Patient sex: M
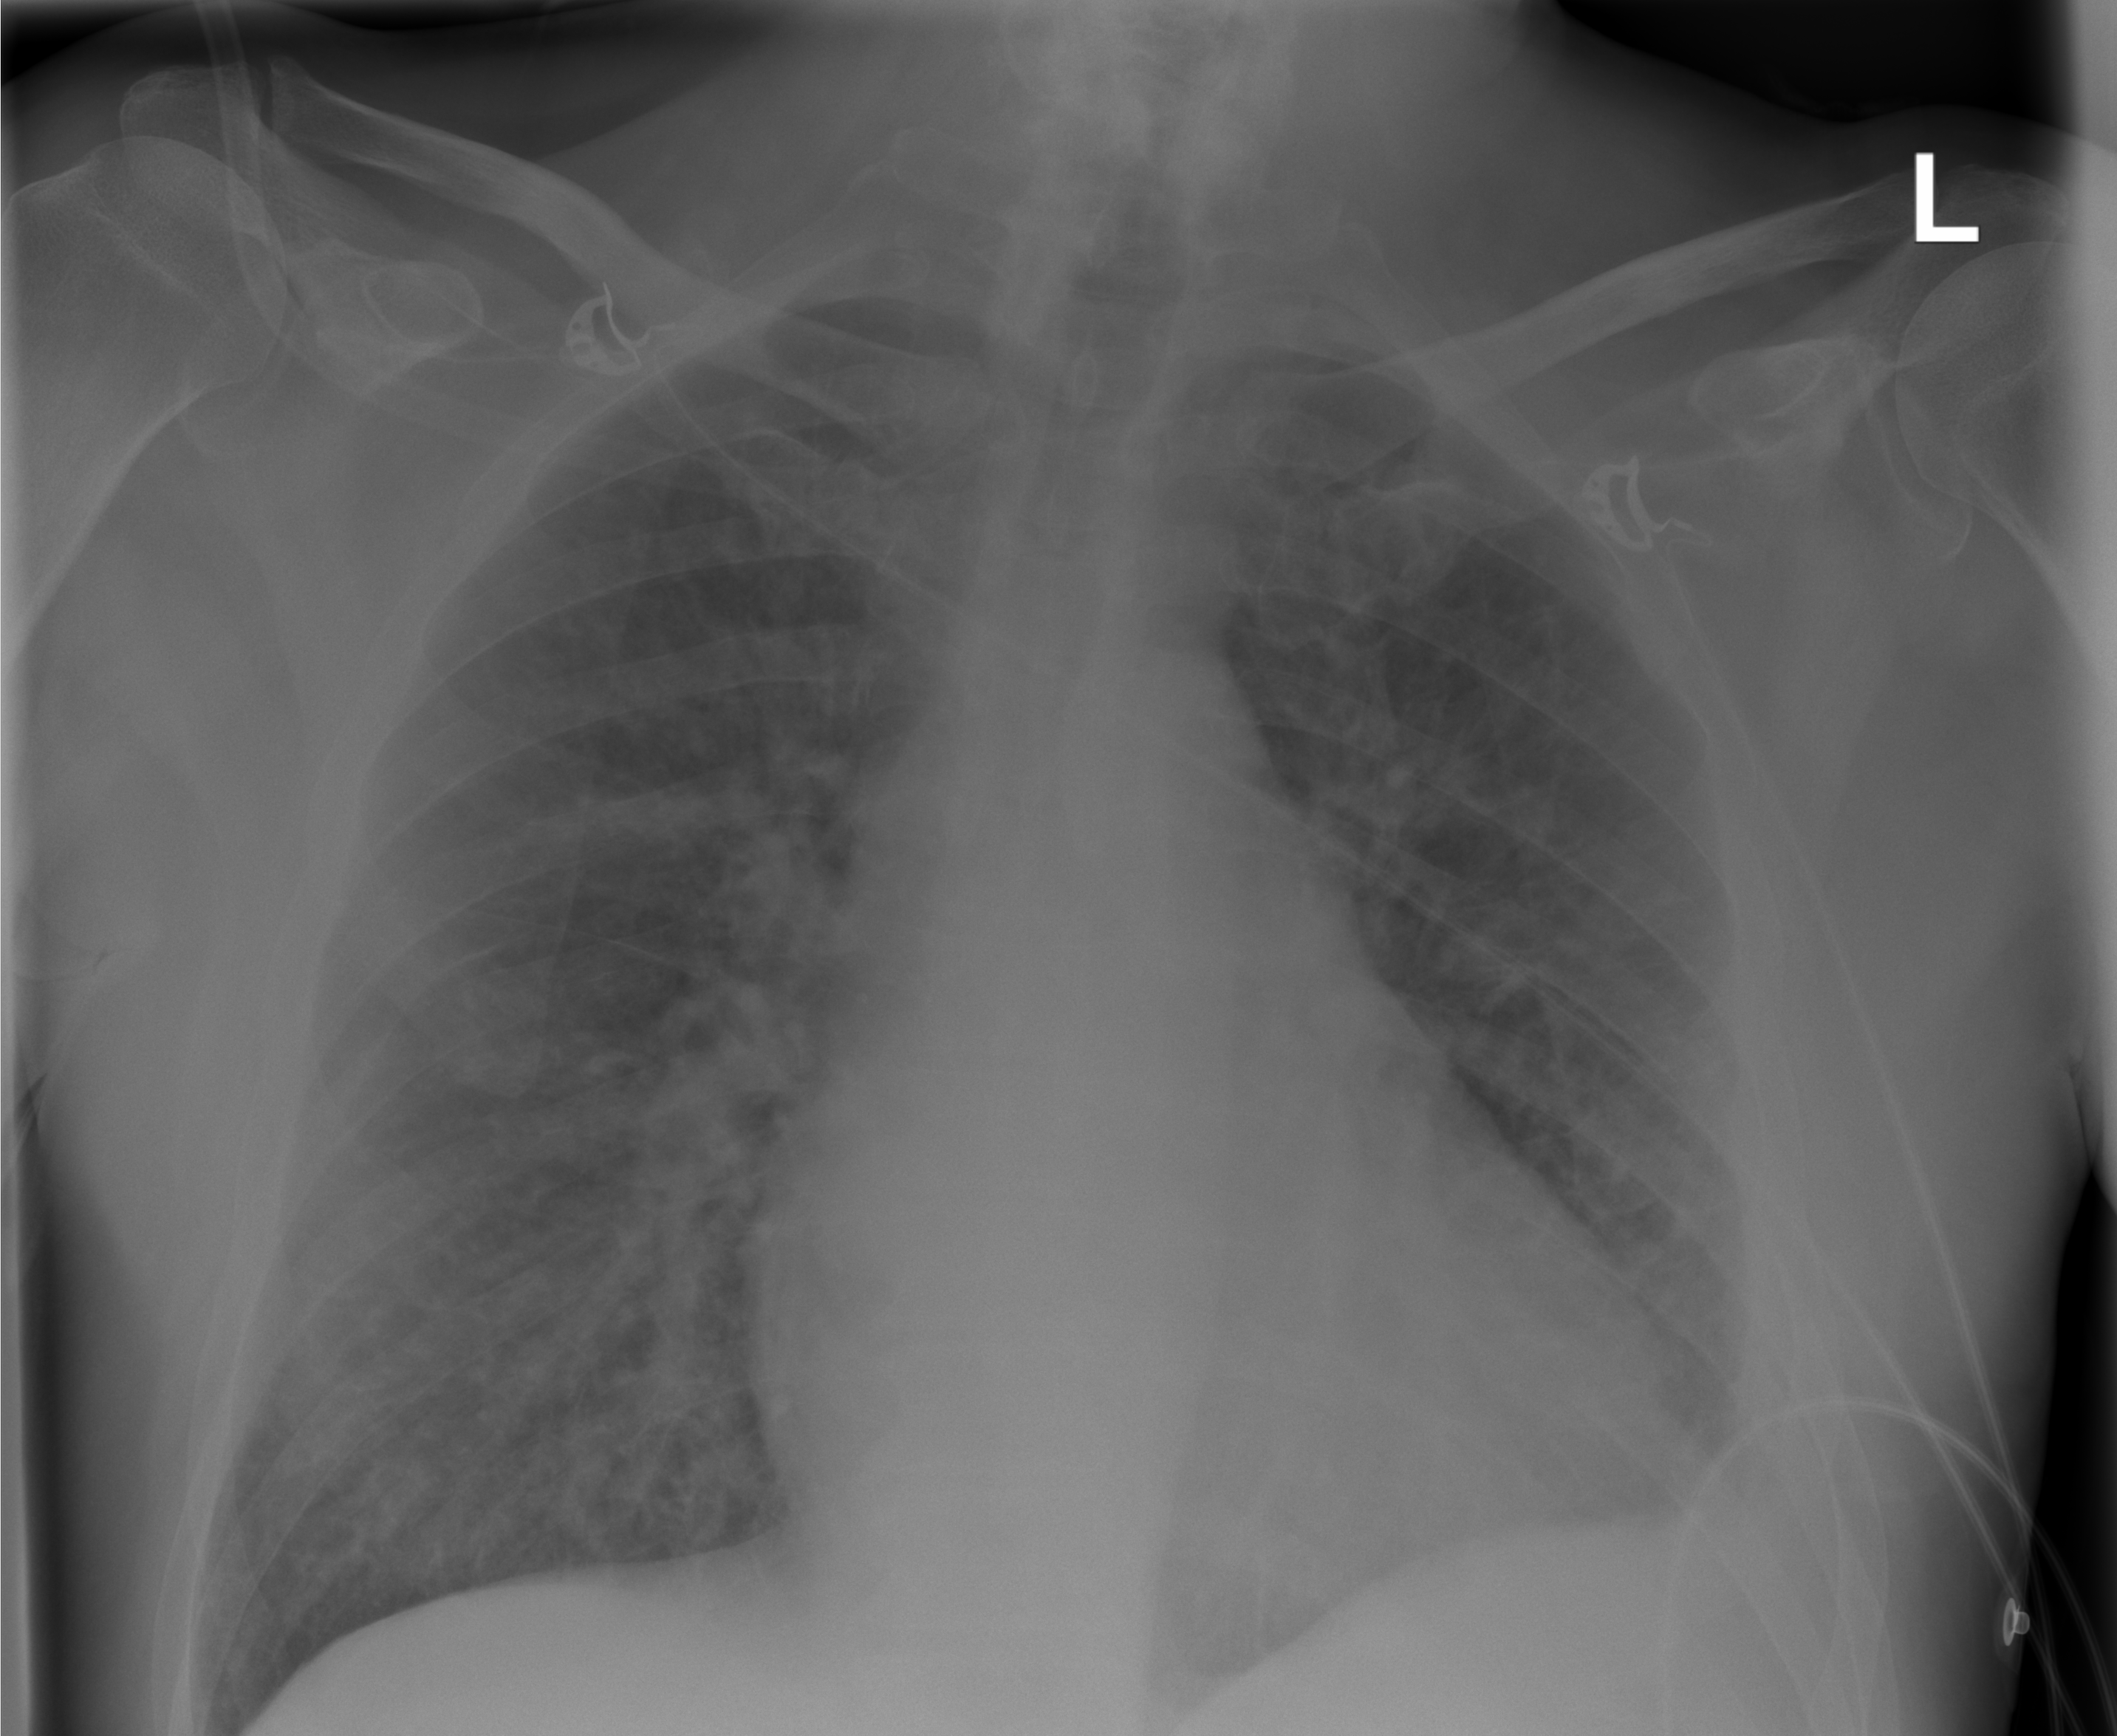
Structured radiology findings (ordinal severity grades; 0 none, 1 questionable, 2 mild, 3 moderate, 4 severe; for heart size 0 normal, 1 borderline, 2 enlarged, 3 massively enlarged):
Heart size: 0
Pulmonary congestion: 2
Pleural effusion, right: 0
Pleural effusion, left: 2
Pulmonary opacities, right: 2
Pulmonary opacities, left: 2
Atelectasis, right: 2
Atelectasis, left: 2